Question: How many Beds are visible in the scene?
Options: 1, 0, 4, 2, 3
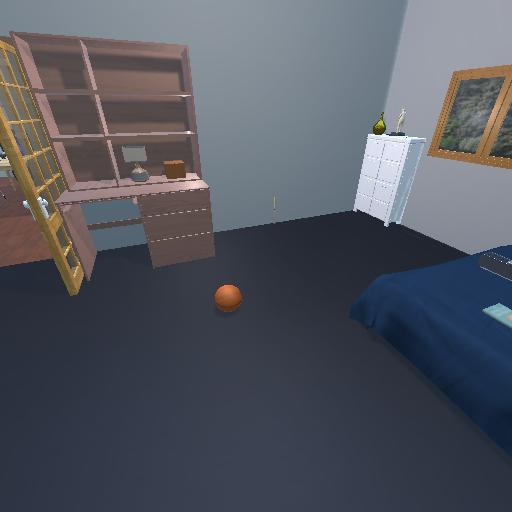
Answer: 1